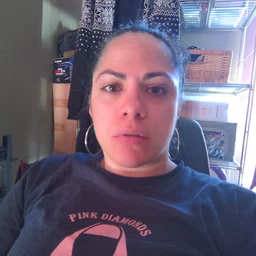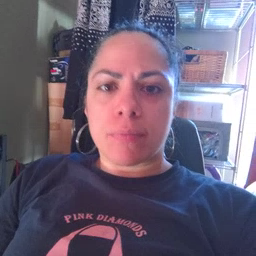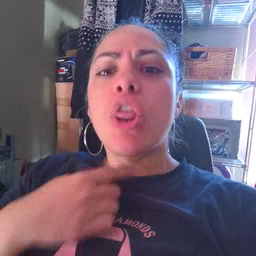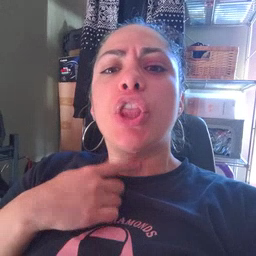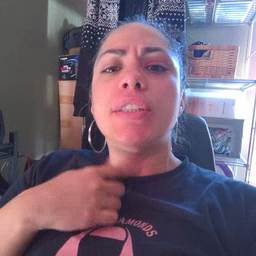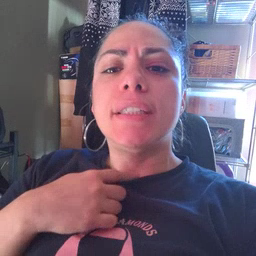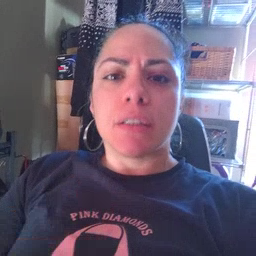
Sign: thirsty